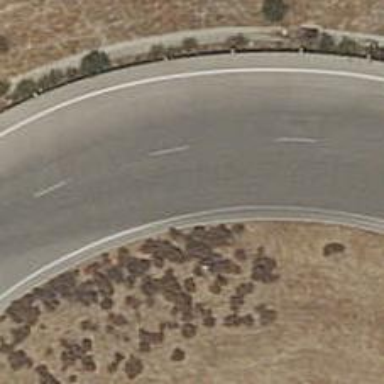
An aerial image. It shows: Tertiary road that leads to roundabout.